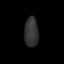
Tissue: lung
Cell type: Epithelial cells
Senescence score: 0.2174
Nuclear area (px): 410
Mean DAPI intensity: 50.78